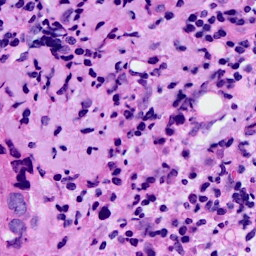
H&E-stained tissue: Breast